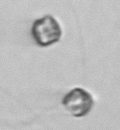
Label: Thalassiosira_sp_aff_mala